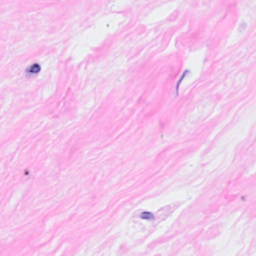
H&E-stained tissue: Breast